Question: I'm Looking for a drawing tool that allows me to design Architecture diagrams like this.
Please advice

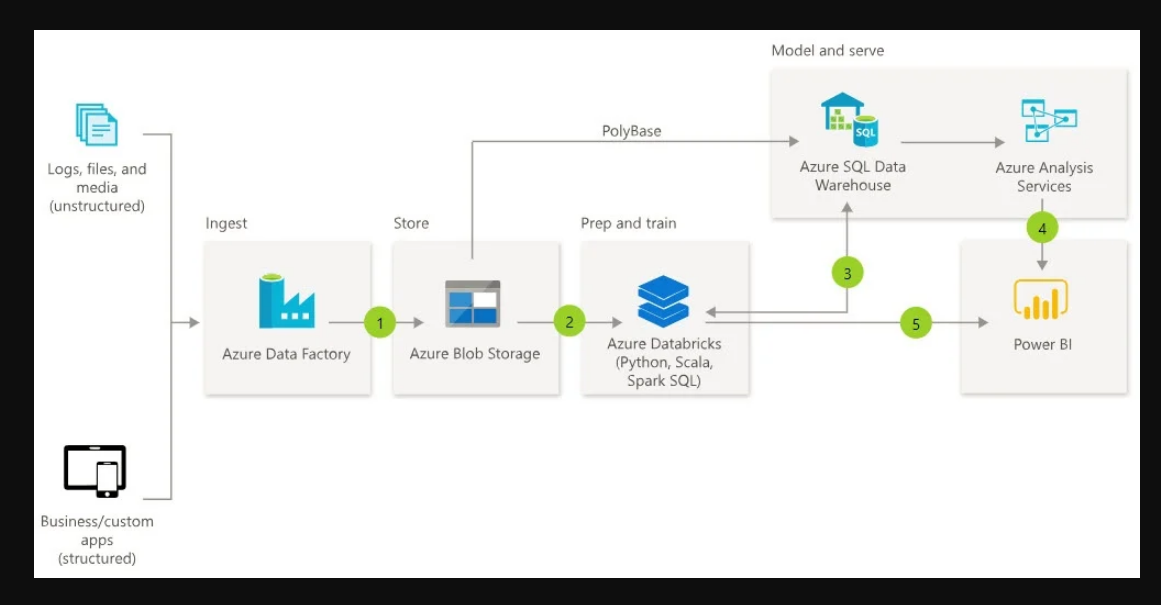
Answer: You can download Microsoft Azure Cloud and AI Symbol / Icon Set in (svg) format from following location and use them.
<URL>
If you are using Visio, download the Azure stencils from following.
<URL>